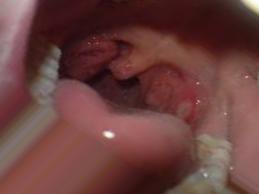
Condition: Mouth Ulcer